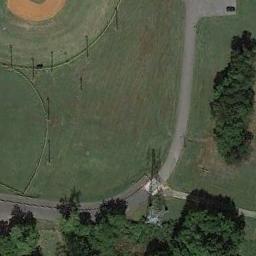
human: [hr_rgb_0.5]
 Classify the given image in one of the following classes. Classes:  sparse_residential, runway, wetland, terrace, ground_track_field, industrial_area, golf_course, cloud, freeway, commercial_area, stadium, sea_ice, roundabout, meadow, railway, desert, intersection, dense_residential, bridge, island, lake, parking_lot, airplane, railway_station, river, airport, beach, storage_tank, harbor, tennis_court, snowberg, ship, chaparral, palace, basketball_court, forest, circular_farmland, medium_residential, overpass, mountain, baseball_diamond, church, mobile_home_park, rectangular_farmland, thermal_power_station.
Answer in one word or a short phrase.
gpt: meadow